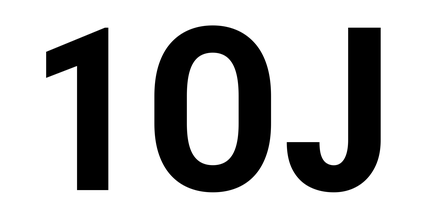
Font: Roboto_Condensed_Bold